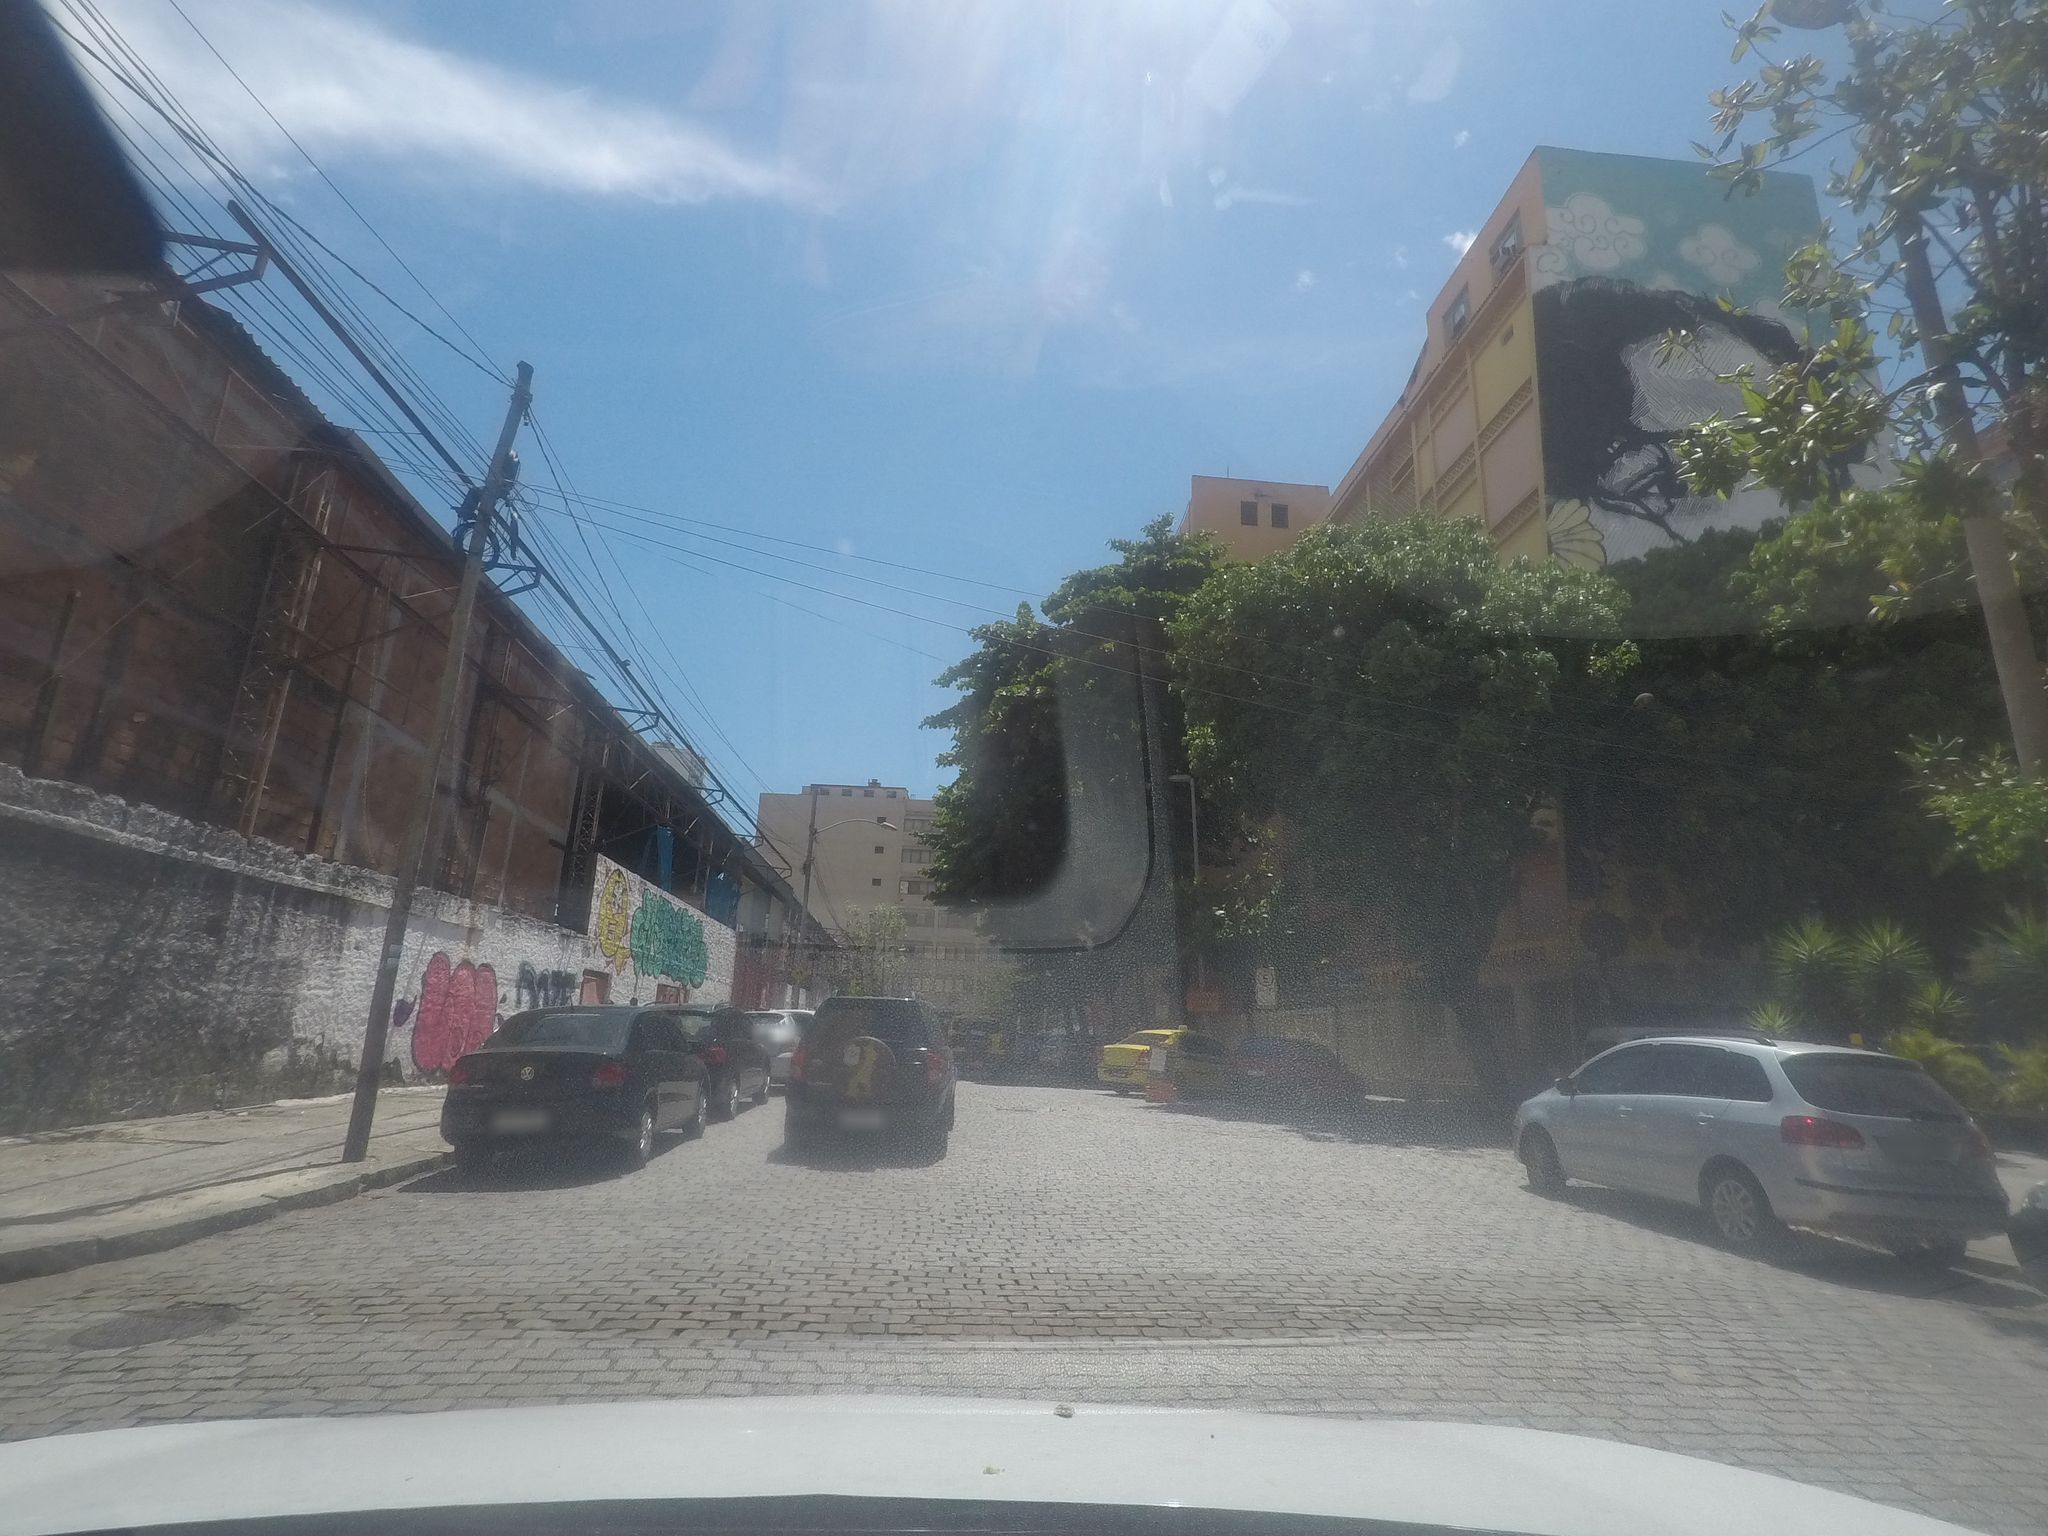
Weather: clear
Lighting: day
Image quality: good
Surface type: driving surface
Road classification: residential
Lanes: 2
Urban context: urban centre
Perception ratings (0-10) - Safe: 0.68, Lively: 5.45, Beautiful: 2.68, Boring: 7.42, Depressing: 8.88, Wealthy: 1.96